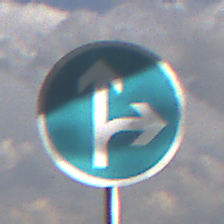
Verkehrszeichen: VorgeschriebeneFahrtrichtungGeradeausOderRechts
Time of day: MorningAfternoon
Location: Outdoor (Nature)
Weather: PartlyCloudy
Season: NotSpecified
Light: Natural